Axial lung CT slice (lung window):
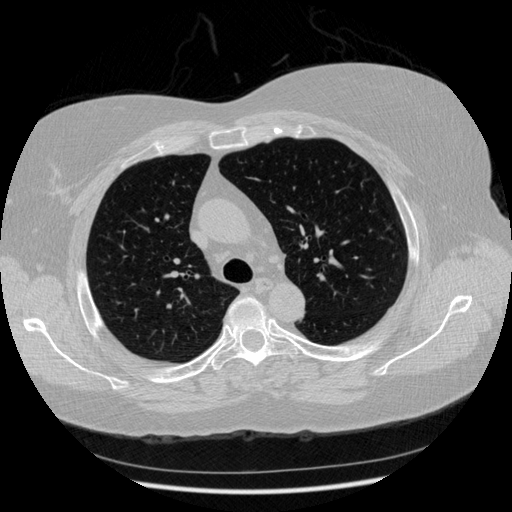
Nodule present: no